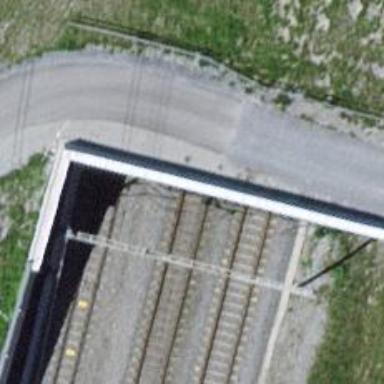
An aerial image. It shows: Railway track with contact lines for electrification.